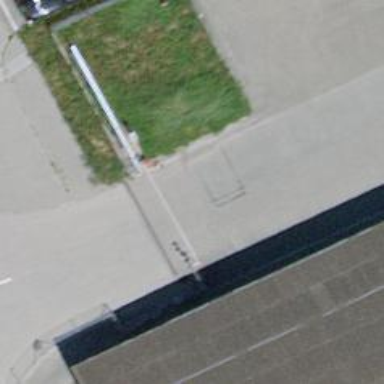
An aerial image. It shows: Gate.